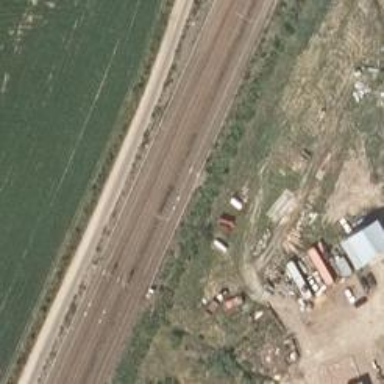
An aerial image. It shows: Railway signal.